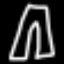
Label: pants